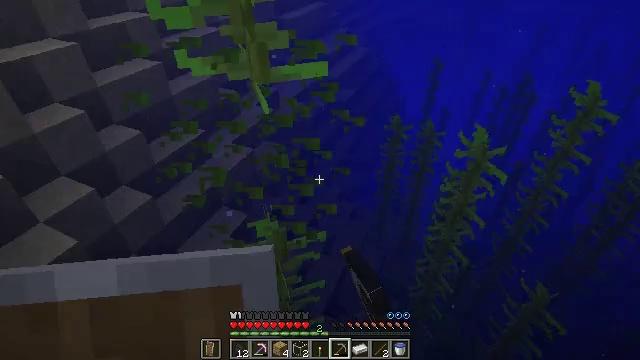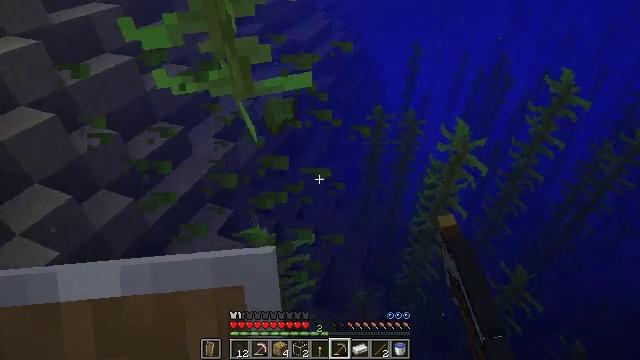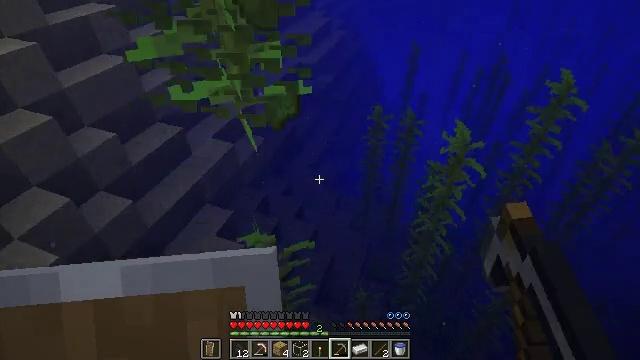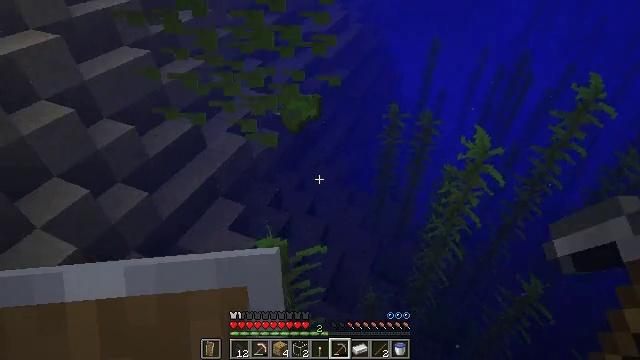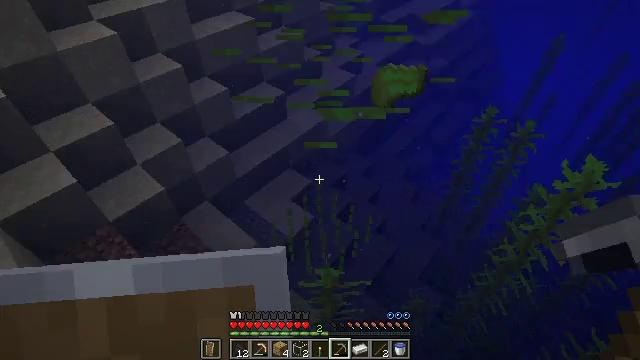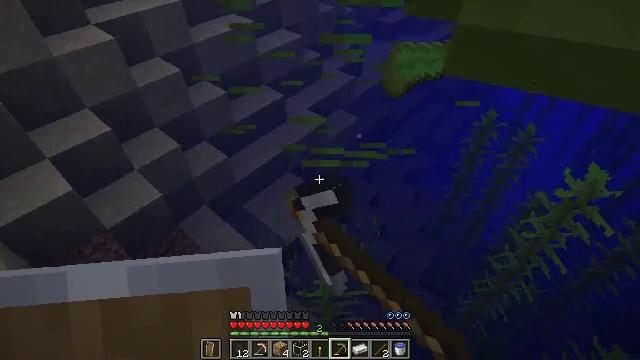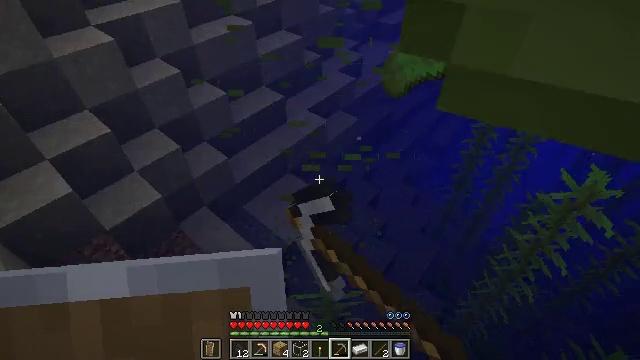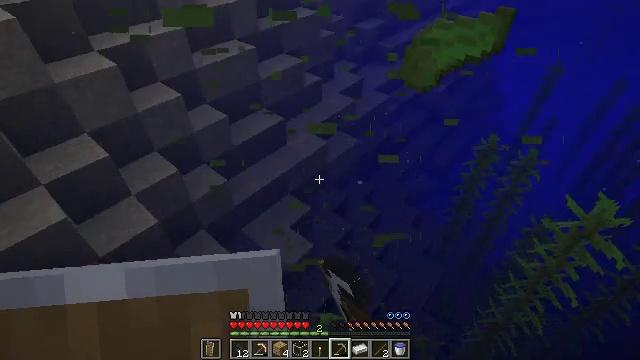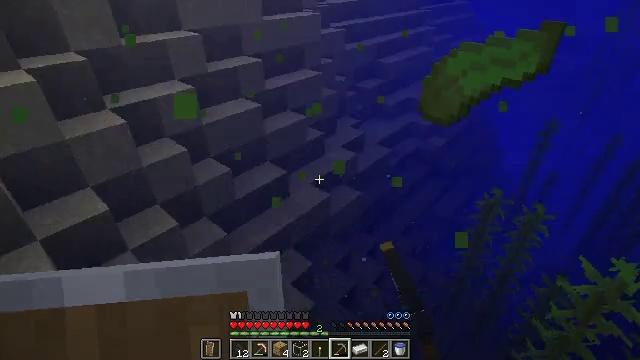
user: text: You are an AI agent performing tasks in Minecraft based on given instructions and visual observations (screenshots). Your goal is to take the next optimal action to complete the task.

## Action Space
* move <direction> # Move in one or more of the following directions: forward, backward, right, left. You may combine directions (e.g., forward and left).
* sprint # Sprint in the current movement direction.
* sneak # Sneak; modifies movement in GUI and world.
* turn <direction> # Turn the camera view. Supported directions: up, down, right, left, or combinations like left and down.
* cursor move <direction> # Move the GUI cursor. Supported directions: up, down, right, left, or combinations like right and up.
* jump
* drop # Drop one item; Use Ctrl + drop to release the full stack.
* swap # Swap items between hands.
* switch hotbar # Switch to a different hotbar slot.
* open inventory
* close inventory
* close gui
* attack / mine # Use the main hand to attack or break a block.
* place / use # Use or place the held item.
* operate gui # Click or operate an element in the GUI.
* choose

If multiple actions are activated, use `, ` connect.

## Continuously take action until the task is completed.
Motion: motion action
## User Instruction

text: Break kelp blocks underwater.
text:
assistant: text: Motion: move forward, turn right and down, attack / mine
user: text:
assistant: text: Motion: move forward, attack / mine
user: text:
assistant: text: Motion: move forward, turn left and down, attack / mine
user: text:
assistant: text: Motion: move forward, turn left and down, attack / mine
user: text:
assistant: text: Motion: move forward, attack / mine
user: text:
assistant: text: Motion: move forward, attack / mine
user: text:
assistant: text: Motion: move forward, turn up, attack / mine
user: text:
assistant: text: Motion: move forward, turn up, attack / mine, jump
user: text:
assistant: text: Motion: attack / mine, jump